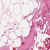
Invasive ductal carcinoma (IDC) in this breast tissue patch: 0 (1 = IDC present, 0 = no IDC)